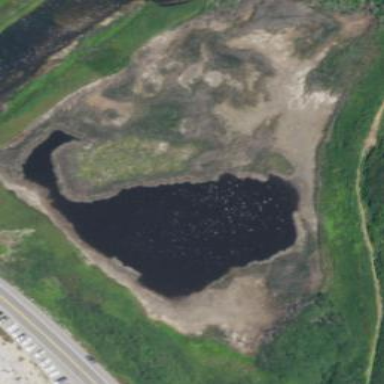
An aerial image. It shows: Marshy wetland area.